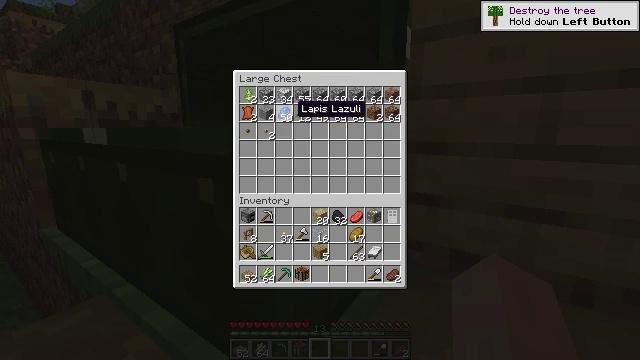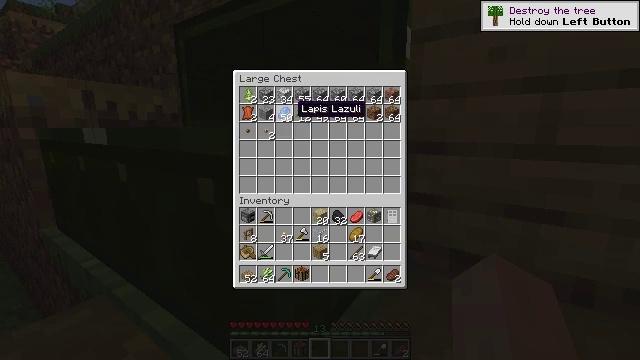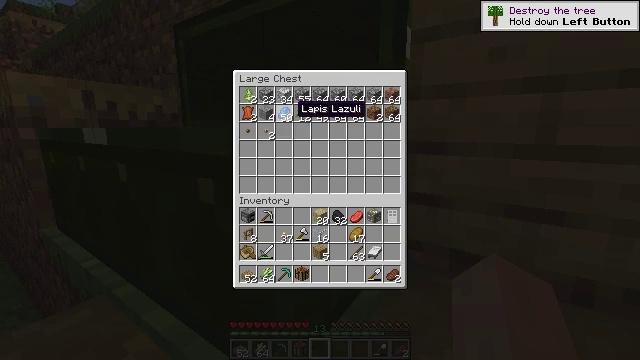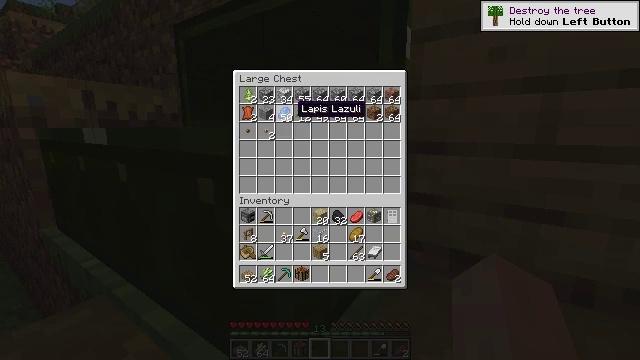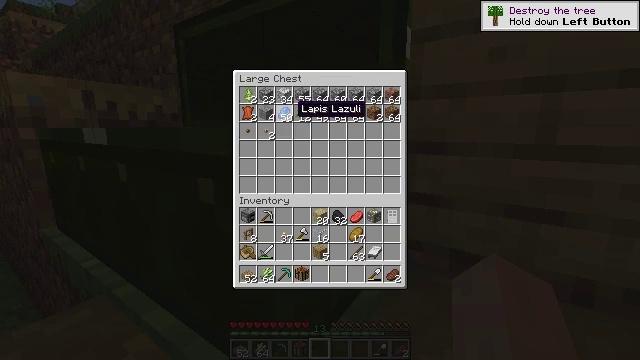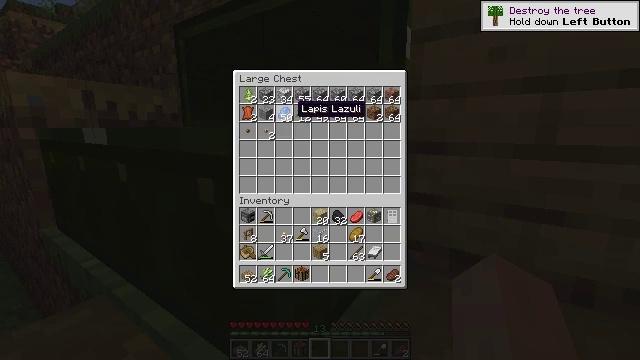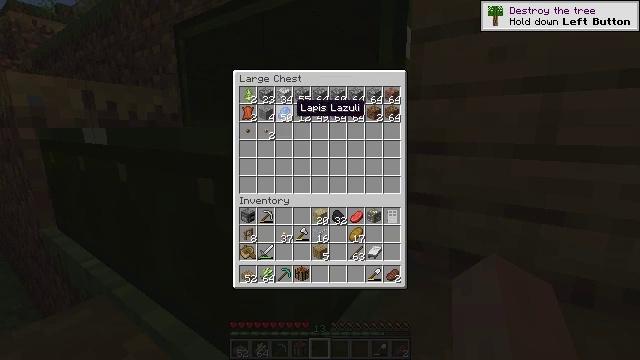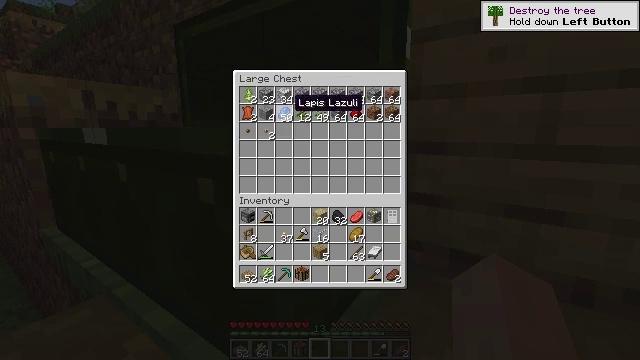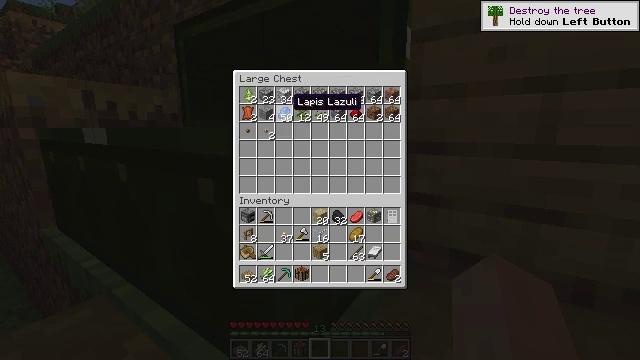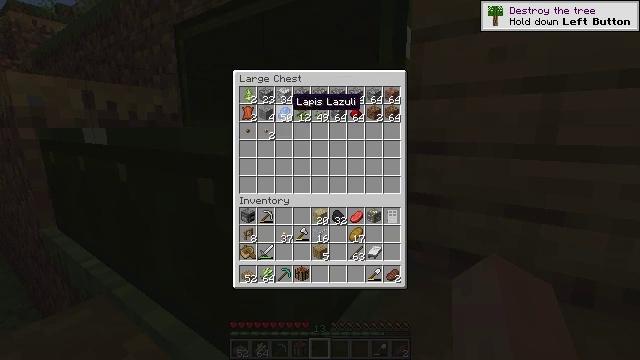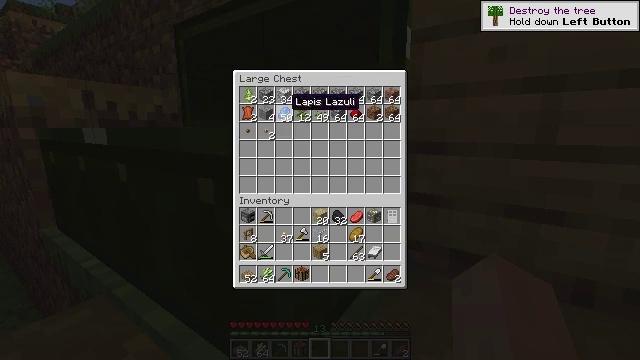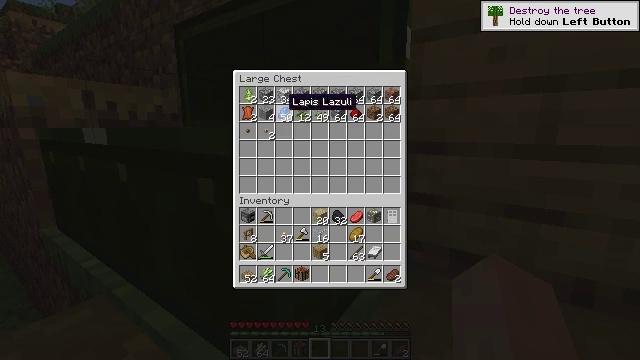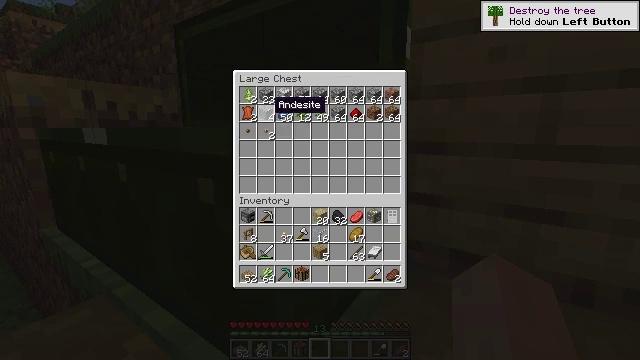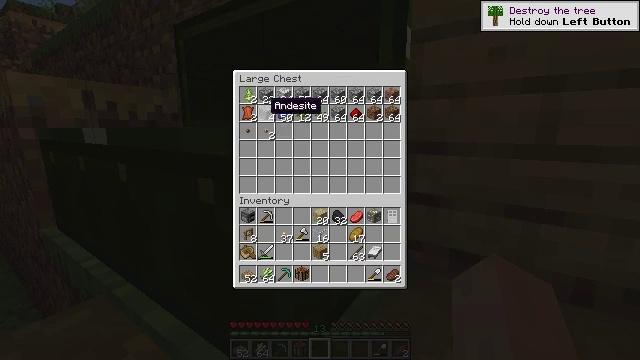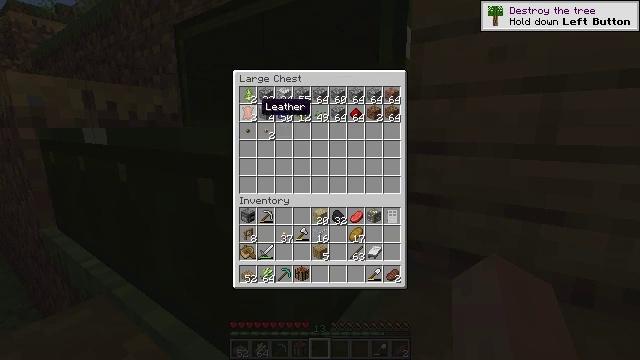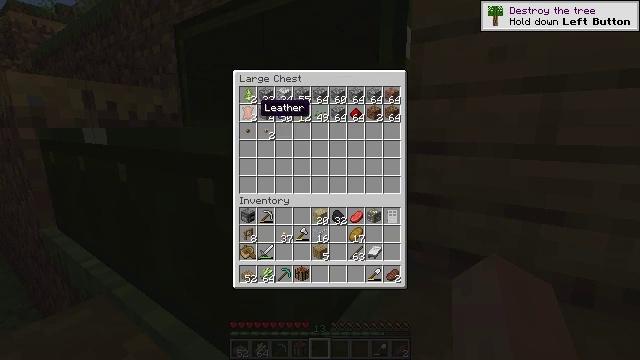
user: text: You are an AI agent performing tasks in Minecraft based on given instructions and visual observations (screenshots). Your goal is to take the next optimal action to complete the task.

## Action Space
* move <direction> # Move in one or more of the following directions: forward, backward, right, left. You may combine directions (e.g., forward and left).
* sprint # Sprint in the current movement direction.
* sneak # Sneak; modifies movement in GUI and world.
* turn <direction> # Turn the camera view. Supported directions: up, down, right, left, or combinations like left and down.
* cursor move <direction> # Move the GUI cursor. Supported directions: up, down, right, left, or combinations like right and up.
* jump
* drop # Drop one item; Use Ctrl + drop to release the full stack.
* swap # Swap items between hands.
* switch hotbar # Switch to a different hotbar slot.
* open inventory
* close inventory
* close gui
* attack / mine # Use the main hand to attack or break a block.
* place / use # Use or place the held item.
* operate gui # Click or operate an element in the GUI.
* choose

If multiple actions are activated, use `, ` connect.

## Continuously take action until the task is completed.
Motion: motion action
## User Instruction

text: Open the crafting table to craft a white carpet.
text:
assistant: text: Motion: no_op
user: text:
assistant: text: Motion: no_op
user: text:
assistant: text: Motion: no_op
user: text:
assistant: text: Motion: no_op
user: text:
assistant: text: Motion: no_op
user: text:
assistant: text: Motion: no_op
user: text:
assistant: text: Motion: no_op
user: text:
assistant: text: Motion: no_op
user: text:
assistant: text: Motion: no_op
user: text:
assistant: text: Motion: no_op
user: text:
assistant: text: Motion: no_op
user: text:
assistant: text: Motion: cursor move left
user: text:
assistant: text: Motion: no_op
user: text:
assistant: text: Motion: cursor move left
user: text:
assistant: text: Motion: no_op
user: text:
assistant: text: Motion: no_op
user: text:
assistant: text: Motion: no_op
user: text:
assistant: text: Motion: no_op
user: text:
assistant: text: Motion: no_op
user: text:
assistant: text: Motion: no_op
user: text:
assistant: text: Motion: no_op
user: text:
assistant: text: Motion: no_op
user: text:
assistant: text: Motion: no_op
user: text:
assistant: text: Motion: no_op
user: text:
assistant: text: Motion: no_op
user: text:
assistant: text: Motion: no_op
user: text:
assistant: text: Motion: no_op
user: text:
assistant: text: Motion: no_op
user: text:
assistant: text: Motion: no_op
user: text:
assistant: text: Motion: no_op